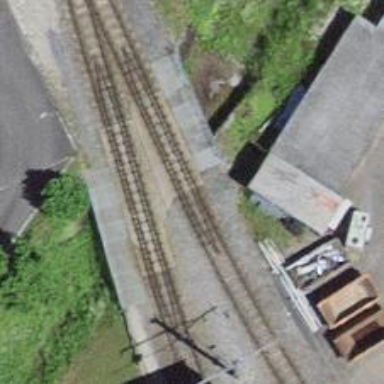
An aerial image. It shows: Narrow-gauge railway bridge with electrified contact line. It has one track and serves as spur line.